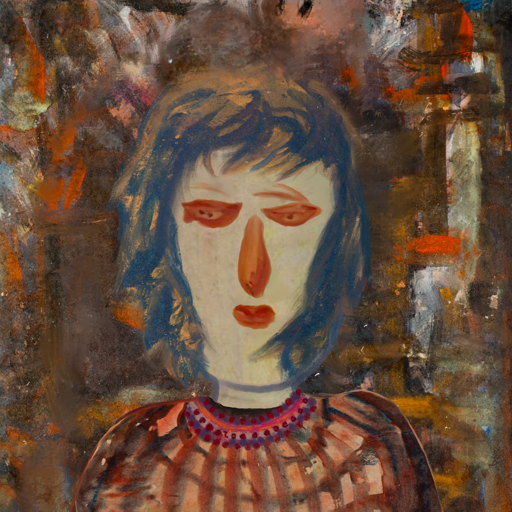
Background: GypsyQueen, Head And Neck Front: Hill_Girl, Face Front: Pious_Lady, Bust: Orphan, Hair Front: InTheSun, Head Accessory: Blank, Second Necklace: Blank, Necklace: Roy_Bahadur, Baby: Blank